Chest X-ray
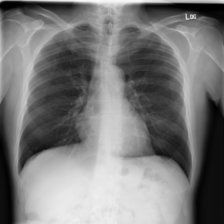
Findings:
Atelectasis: negative
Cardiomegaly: negative
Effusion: negative
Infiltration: negative
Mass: negative
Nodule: positive
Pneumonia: negative
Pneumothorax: negative
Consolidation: negative
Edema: negative
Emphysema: negative
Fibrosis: negative
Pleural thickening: negative
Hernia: negative